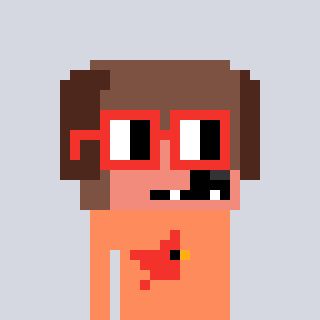
a pixel art character with square red glasses, a dog-shaped head and a peachy-colored body on a cool background